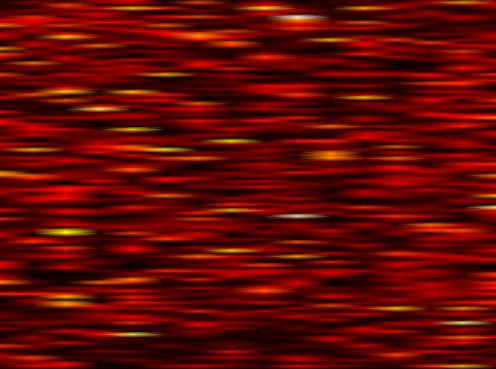
Label: FOFDM